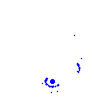
Particle: electron